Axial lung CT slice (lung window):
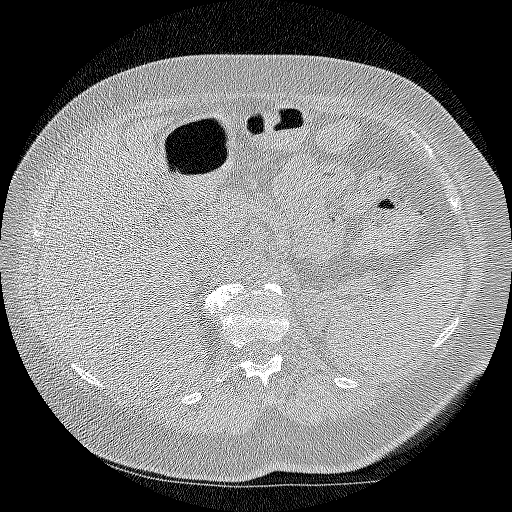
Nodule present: no